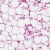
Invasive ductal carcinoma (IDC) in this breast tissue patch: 0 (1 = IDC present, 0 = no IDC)